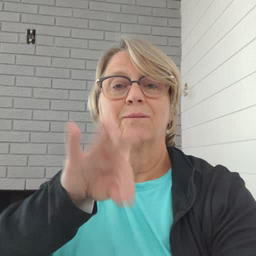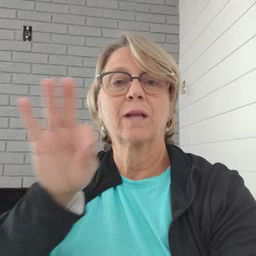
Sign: frenchfries